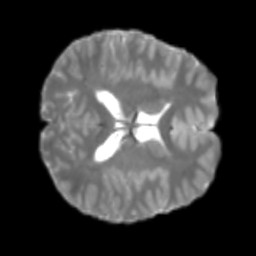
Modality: T2w
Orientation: axial
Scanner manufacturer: siemens
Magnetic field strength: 3 T
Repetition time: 4 s
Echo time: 0.0594 s